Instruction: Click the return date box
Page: home
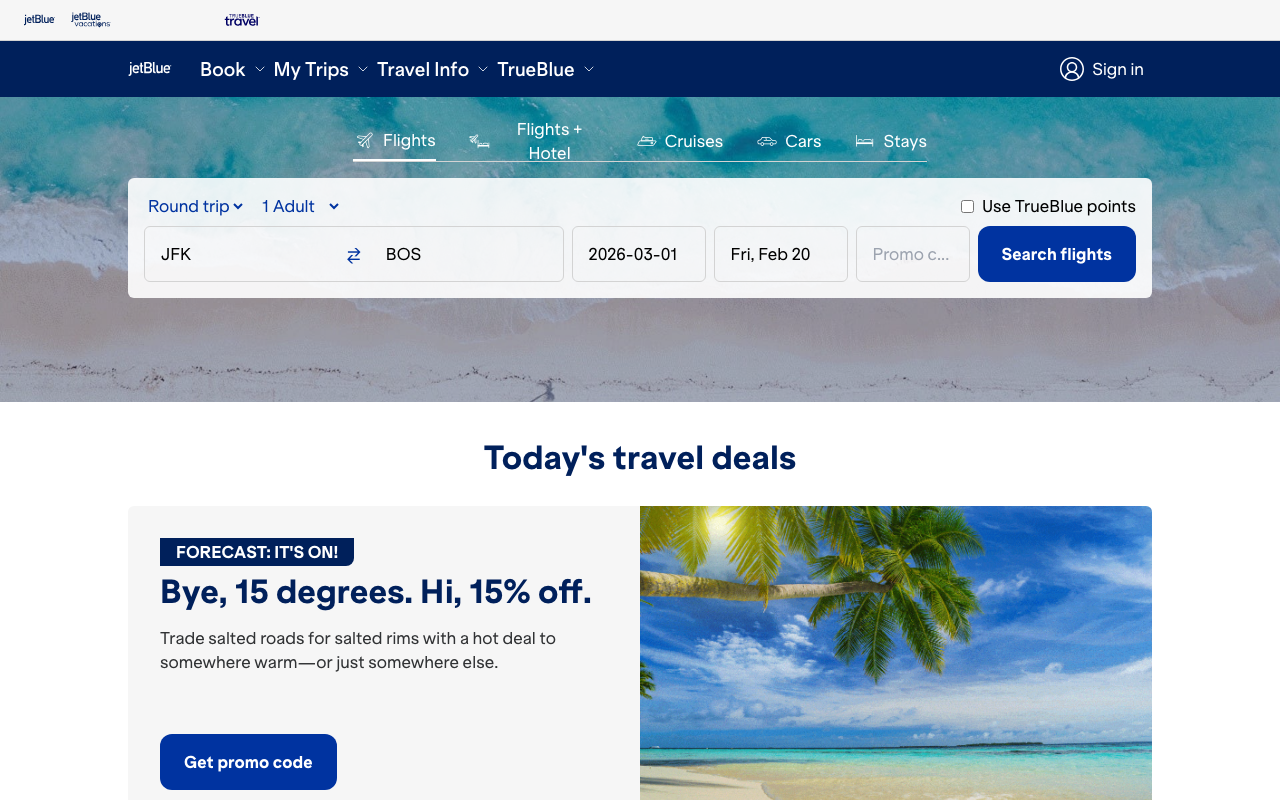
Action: click